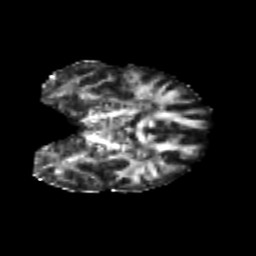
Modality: FA
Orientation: coronal
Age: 24
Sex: female
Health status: healthy
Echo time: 0.074 s